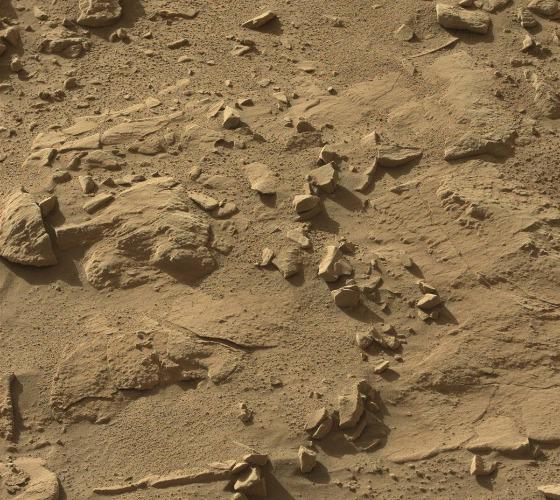
Terrain classes present: Bedrock, Gravel / Sand / Soil, Rock, Shadow